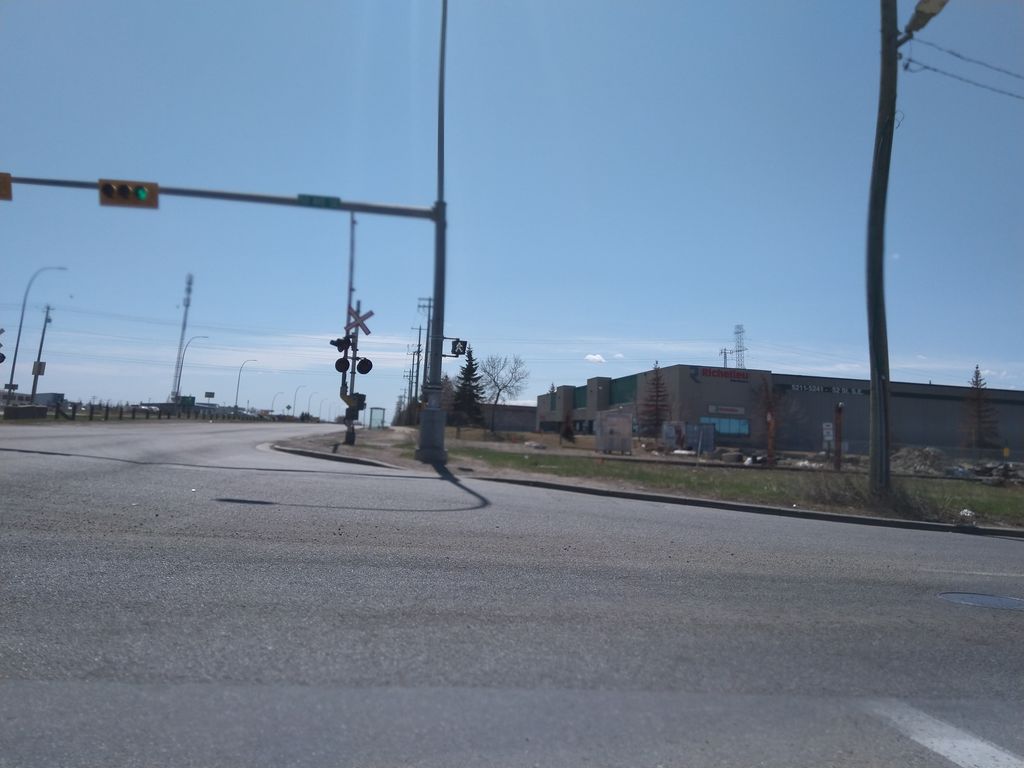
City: calgary